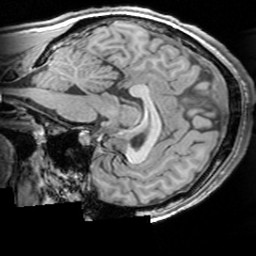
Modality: T1w
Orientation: sagittal
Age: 18
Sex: male
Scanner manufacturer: siemens
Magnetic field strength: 3 T
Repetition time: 1.63 s
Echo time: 0.00311 s